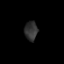
Tissue: prostate
Cell type: Fibroblasts
Senescence score: 0.7047
Nuclear area (px): 240
Mean DAPI intensity: 49.808